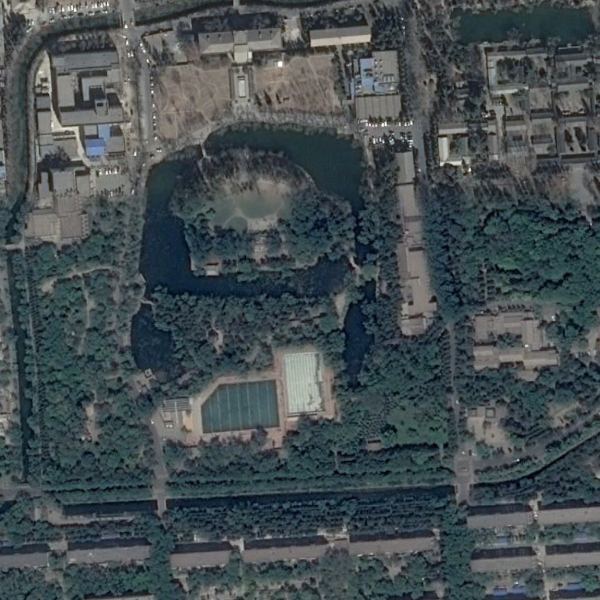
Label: Park